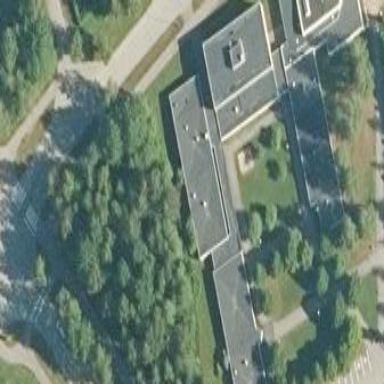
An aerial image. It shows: Public building.